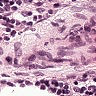
Metastatic tissue present: no